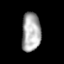
Tissue: lung
Cell type: Epithelial cells
Senescence score: 0.2141
Nuclear area (px): 722
Mean DAPI intensity: 171.259